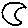
Label: moon